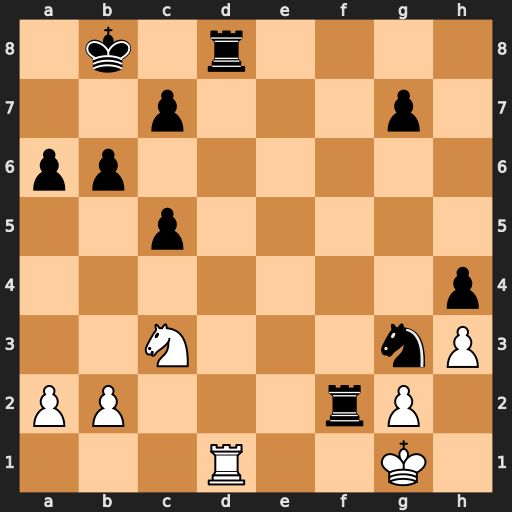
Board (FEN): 1k1r4/2p3p1/pp6/2p5/7p/2N3nP/PP3rP1/3R2K1
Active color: w
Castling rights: -
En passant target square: -
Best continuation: Rxd8+ Kb7 Kxf2